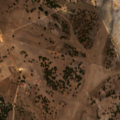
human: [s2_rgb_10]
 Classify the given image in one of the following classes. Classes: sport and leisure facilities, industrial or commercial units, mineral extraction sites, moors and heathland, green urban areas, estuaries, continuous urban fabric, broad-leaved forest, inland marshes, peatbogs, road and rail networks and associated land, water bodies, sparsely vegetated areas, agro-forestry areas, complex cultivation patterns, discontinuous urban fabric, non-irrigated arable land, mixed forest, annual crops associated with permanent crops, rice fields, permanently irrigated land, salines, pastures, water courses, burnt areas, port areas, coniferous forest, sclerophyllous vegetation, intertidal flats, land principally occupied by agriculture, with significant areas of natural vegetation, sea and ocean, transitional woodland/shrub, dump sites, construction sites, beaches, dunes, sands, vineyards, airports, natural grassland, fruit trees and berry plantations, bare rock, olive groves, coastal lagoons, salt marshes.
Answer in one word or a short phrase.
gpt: pastures, agro-forestry areas, transitional woodland/shrub